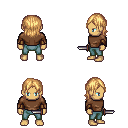
a pixel art fantasy rpg character, male body template, human, tanned skin, brown long-sleeve shirt, teal pants, light blonde long bangs hairstyle, leather bracers, dagger, four views (front, back, left, right), 2x2 character sprite sheet, small pixel art, hard edges, no anti-aliasing